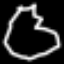
Label: octagon